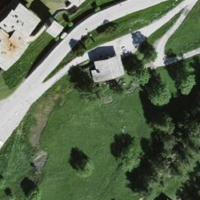
EUNIS habitat code: 55
Species observed at this site:
Chelidonium majus
Corvus corax